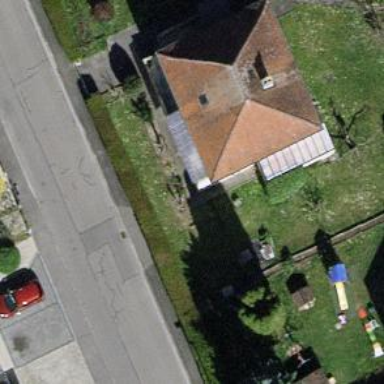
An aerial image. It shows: Detached building with pyramidal roof shape.